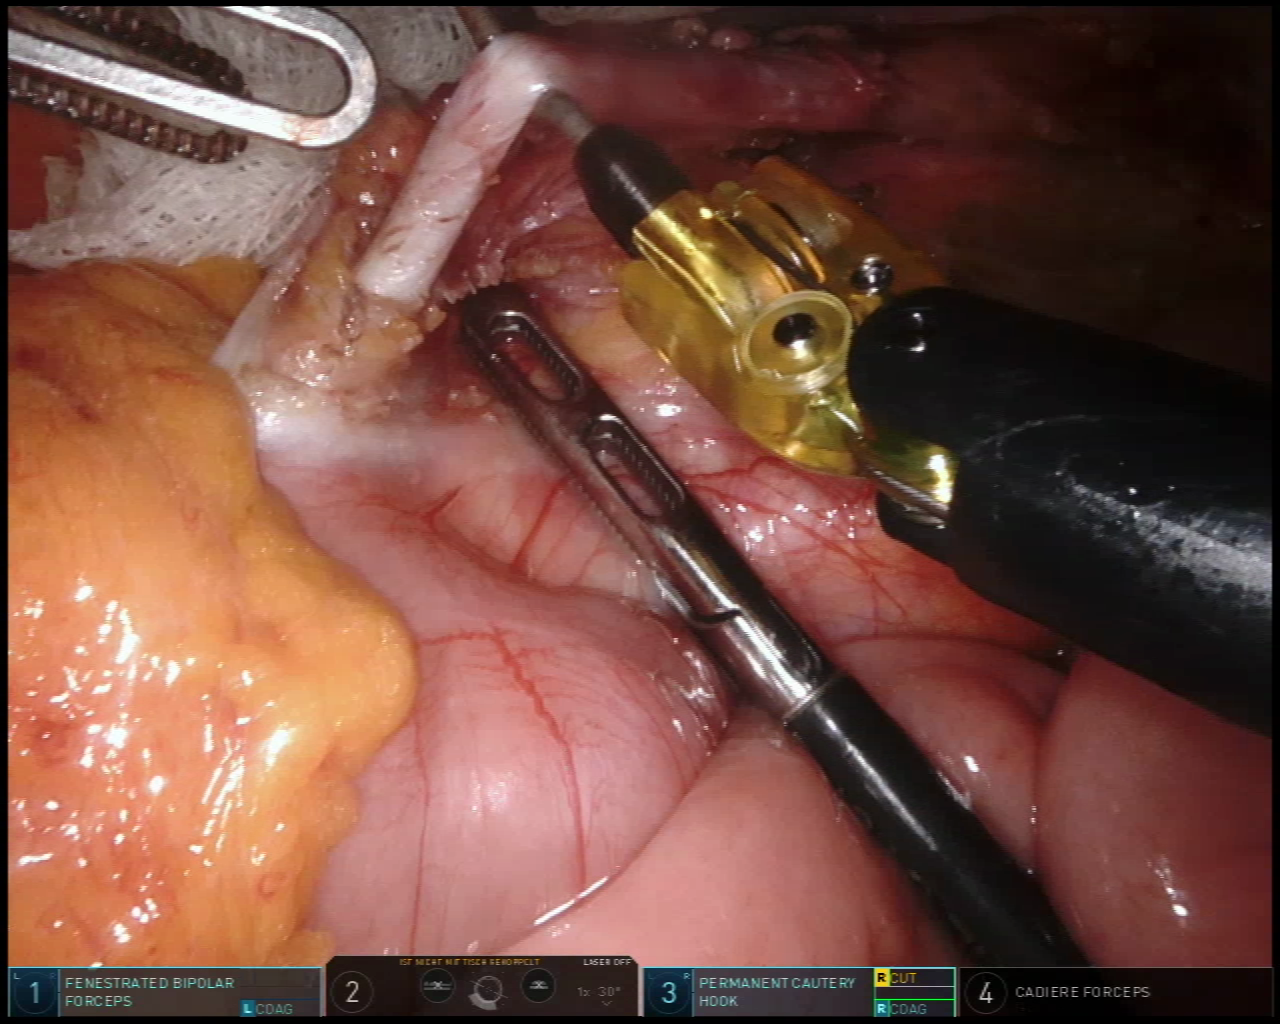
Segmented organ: inferior_mesenteric_artery
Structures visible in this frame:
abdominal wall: no
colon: no
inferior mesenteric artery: yes
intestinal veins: no
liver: no
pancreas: no
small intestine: yes
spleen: no
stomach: no
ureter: no
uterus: no
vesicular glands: no